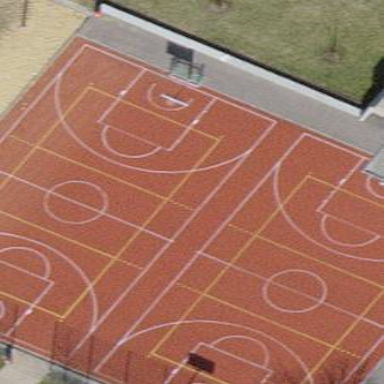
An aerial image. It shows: Multi-sport pitch with tartan surface.